Interaction volume radius: 5 \u00c5
Interaction volume height: 20 \u00c5
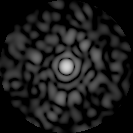
Disorder parameter: 0.857